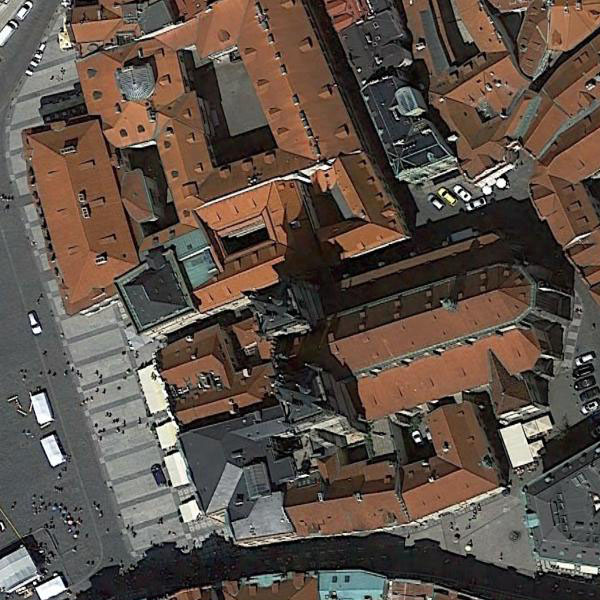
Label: Church